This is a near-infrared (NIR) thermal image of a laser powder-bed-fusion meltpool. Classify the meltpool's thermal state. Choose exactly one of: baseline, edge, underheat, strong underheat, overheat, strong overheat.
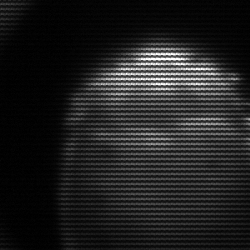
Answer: edge